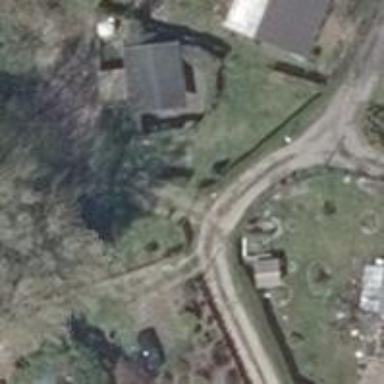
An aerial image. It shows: Alleyway track.